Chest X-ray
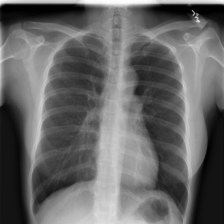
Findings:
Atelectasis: negative
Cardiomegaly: negative
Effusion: negative
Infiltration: negative
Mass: negative
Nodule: negative
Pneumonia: negative
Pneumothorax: negative
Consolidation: negative
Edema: negative
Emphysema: negative
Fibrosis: negative
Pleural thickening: negative
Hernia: negative